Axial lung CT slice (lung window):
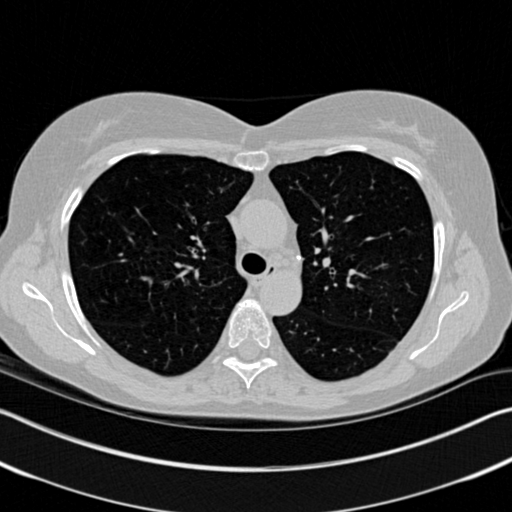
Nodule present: no